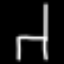
Label: chair